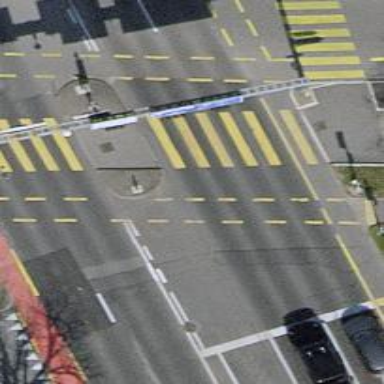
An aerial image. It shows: Road crossing with traffic signals.